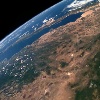
Label: land